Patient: sex M, age 45
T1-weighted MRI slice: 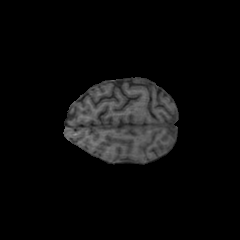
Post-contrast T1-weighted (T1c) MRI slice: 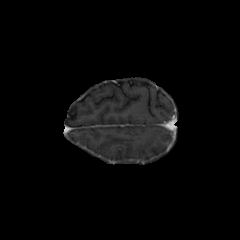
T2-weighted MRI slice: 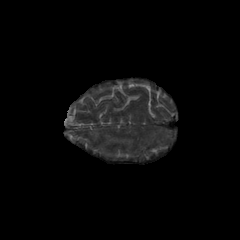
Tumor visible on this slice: no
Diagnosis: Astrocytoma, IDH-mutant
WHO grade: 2